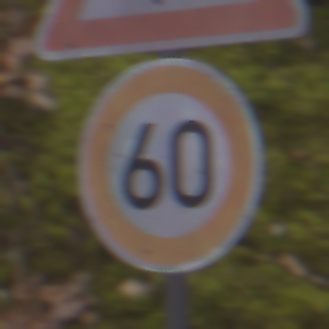
Verkehrszeichen: Geschwindigkeit60
Zusatzzeichen oben: KinderLinks
Umgebung: Outdoor, Nature
Tageszeit: Midday
Wetter: Overcast
Licht: Natural
Jahreszeit: Autumn
Kontrast: LowContrast